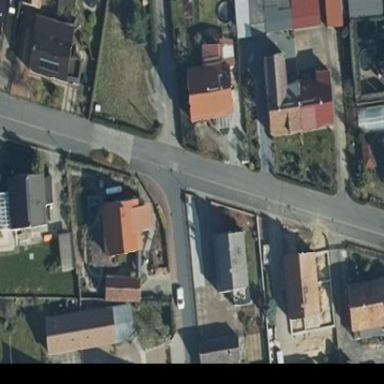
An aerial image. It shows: Residential road area.